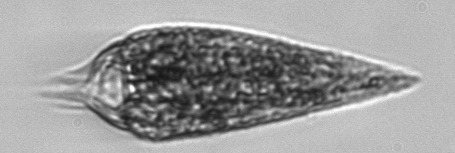
Label: Strombidium_conicum